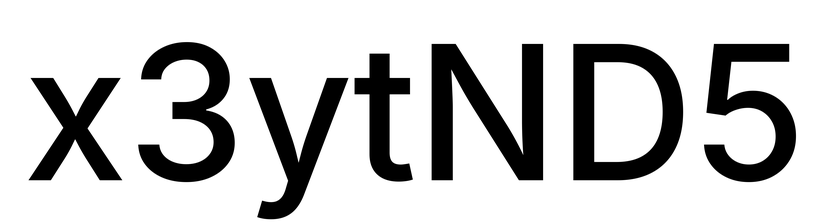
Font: Inter_Medium